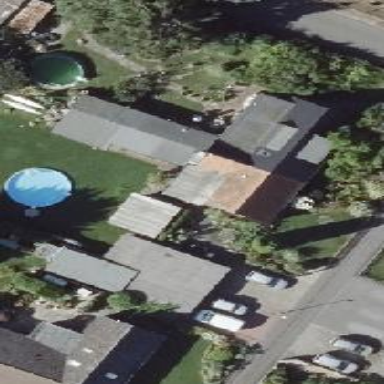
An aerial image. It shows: Semi-detached house with gabled roof.